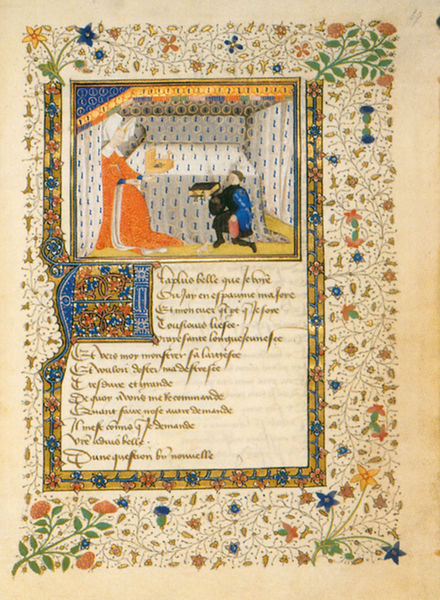
Titel: Le Livre des Quatre Dames
Künstler: Alan Chartier
Institution: London, British Library (BL)
Schlagwörter: blau, blätter, mann, umhang, gelb, grün, menschen, stadt, blume, blumen, frankreich, frau, orange, szene, zimmer, blüten, haus, rose, rosen, rot, malerei, muster, ornament, alt, bibel, rahmen, innenraum, gold, pflanzen, turm, ranken, schrift, rahmung, vegetation, könig, thron, verzierung, buch, zettel, sterne, seite, knien, initiale, buchseite, brief, mittelalter, gedicht, heilige, buchmalerei, majuskel, osterglocke, manuskript, stundenbuch, illumination, kastenraum, alexanderroman, roman de la rose